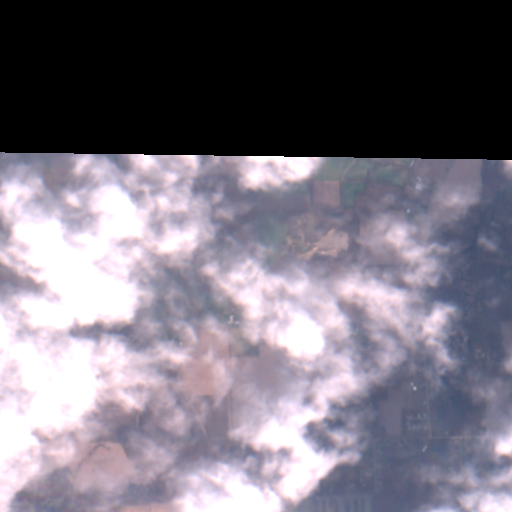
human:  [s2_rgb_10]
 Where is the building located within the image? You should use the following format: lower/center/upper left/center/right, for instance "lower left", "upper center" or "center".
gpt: The building is located in the lower right of the image.
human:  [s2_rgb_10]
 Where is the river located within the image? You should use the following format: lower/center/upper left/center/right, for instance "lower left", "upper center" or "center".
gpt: The river is located in the upper right of the image.
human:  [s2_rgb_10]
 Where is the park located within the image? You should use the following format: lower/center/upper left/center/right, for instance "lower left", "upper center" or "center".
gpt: There is no park in the image.